Field crop: tomato
Growth stage: 2
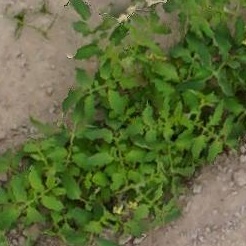
Species: tomato